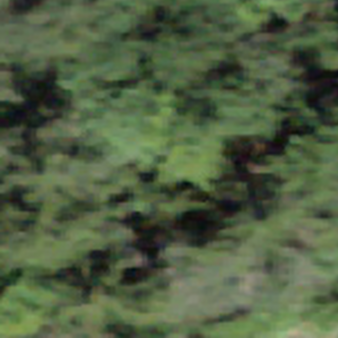
Label: other